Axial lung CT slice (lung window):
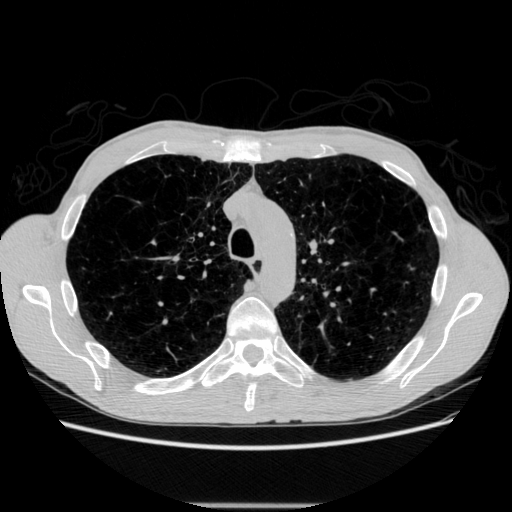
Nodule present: no